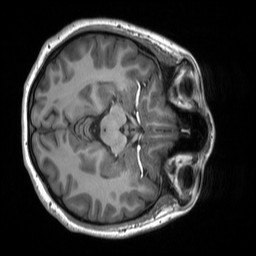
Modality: T1w
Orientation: axial
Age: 18
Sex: female
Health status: healthy
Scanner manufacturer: siemens
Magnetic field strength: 3 T
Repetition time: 2.53 s
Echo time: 0.00219 s